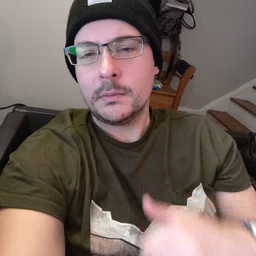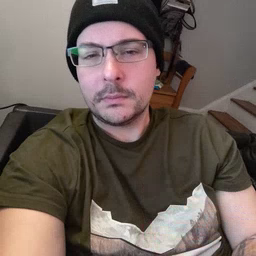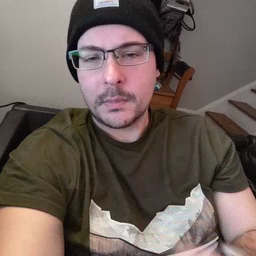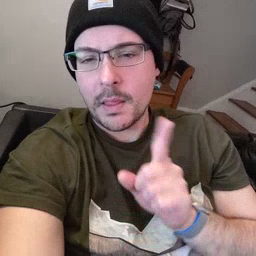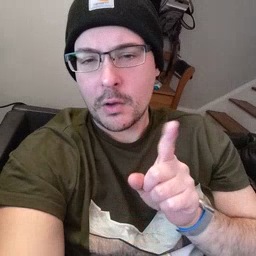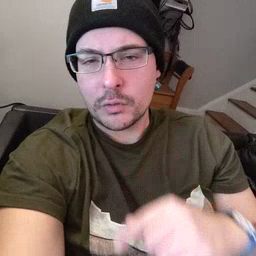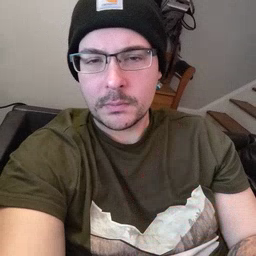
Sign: there